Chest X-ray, PA view. Patient: 41 years old, sex M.
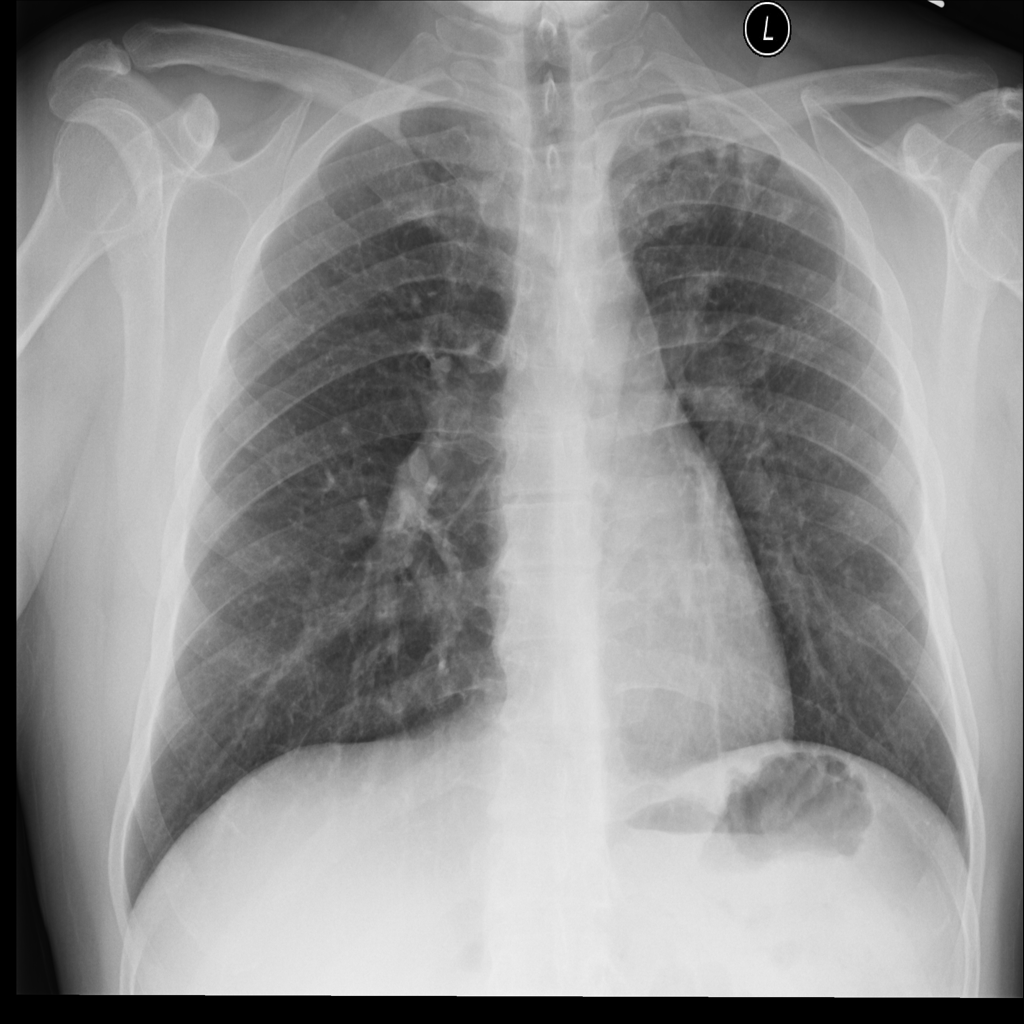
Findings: No Finding